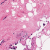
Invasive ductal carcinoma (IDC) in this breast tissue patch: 0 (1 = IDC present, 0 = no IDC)